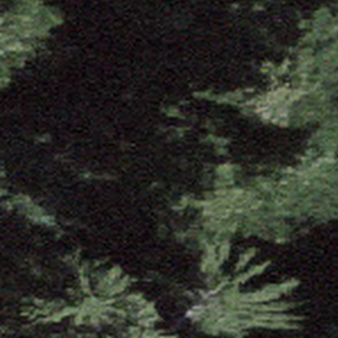
Label: other